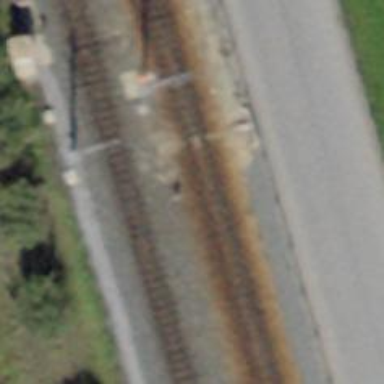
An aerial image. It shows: Railway switch.